Question: I have installed the plugin many times before, but this time I keep getting this error:

> 'Install' has encountered a problemAn error occurred while installing the items
Eclipse has some memory issues when running on my machine, so I just want to install the bare minimum plugins, etc.
Has anyone got any ideas how to get around this error?
I had the wrong version of Eclipse installed. I just installed the version from the Ubuntu software center and it didn't work, do I uninstalled it and downloaded the Java EE version from Eclipse's website and now it works.
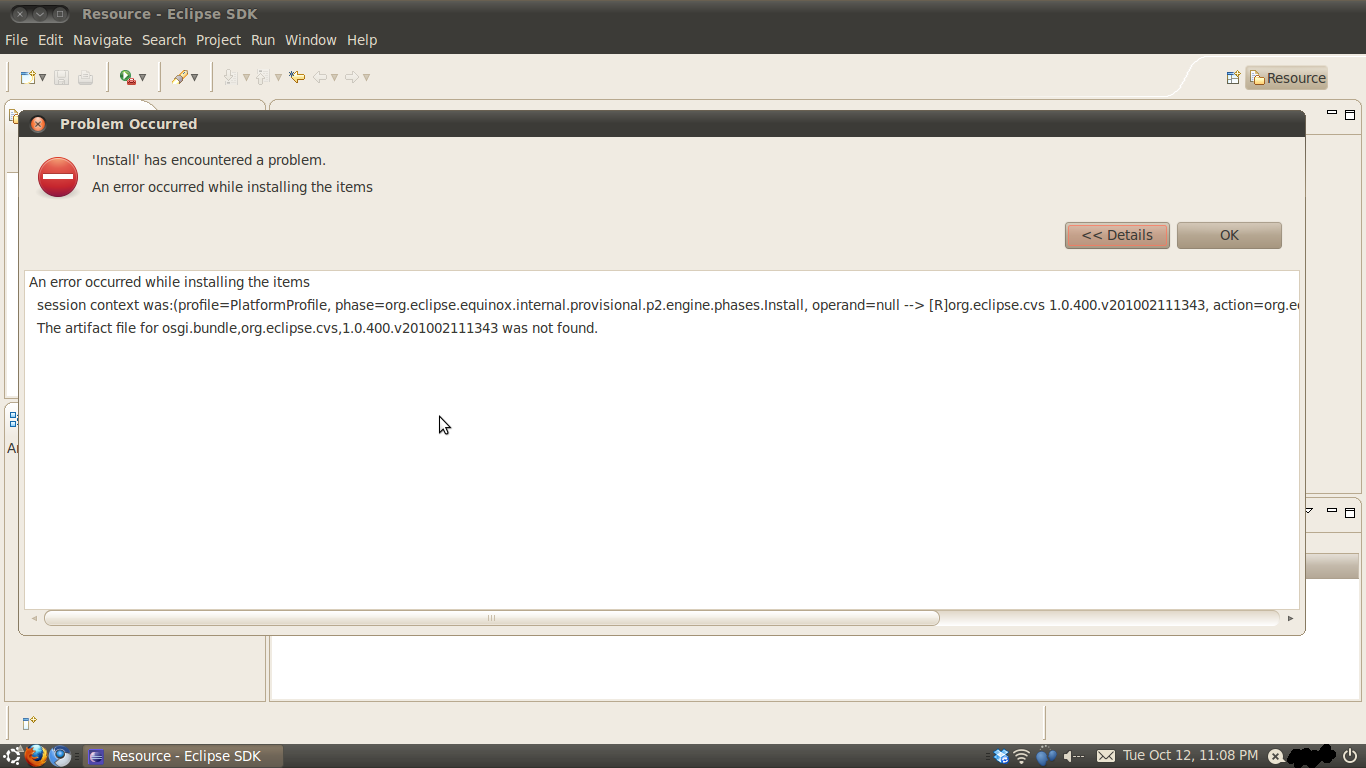
Answer: I had the wrong version of Eclipse installed. I just installed the version from the Ubuntu software center and it didn't work, do I uninstalled it and downloaded the Java EE version from Eclipse's website and now it works.